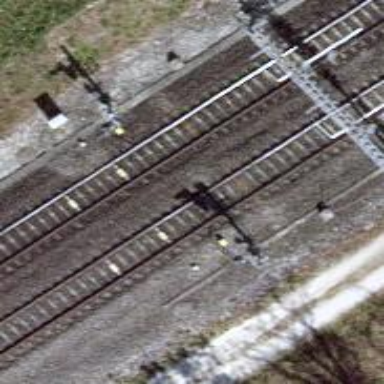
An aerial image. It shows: Railway signal.